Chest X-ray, PA view. Patient: 61 years old, sex F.
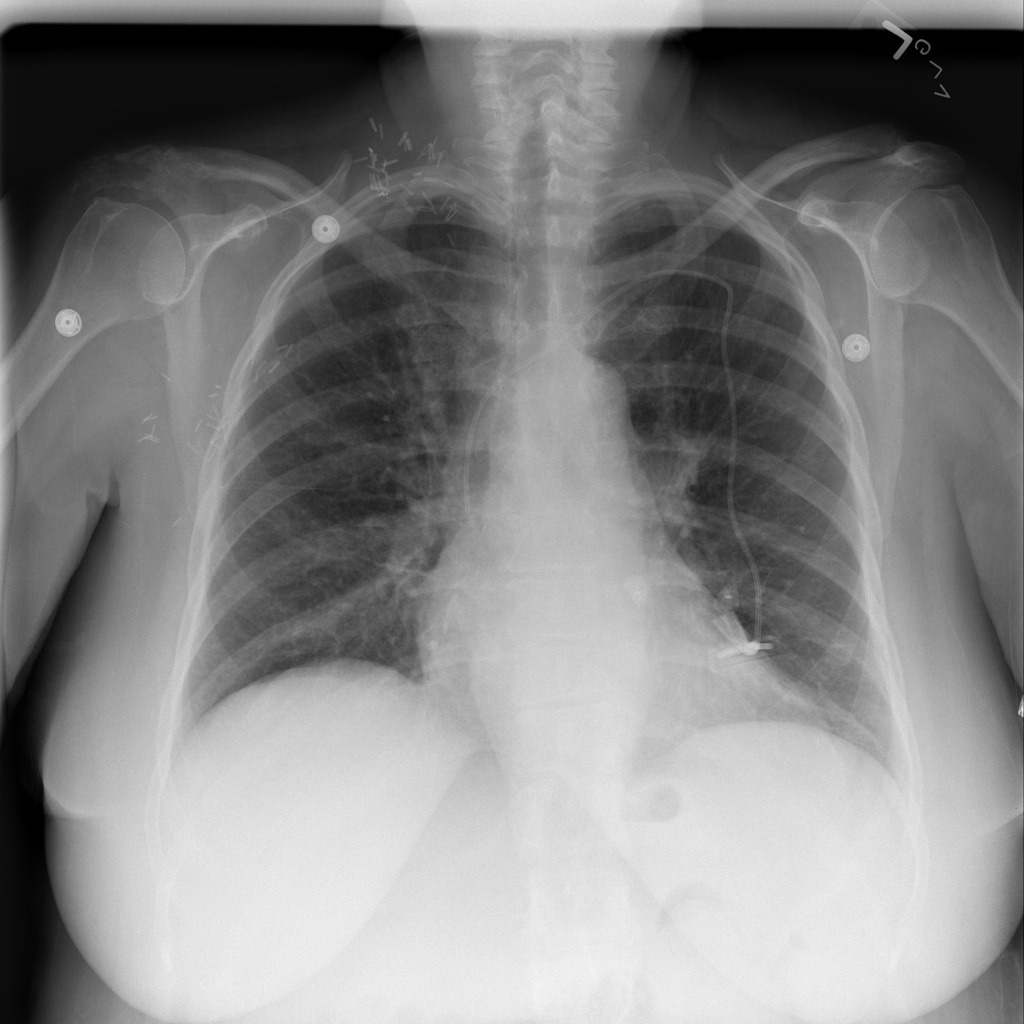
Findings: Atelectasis